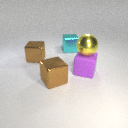
large purple rubber cube to the right of large cyan metal cube